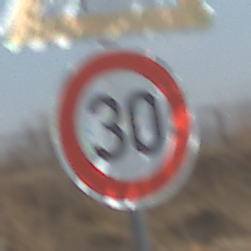
Verkehrszeichen: Geschwindigkeit30
Zusatzzeichen oben: SeitenwindVonLinks
Umgebung: Outdoor, Suburban
Tageszeit: MorningAfternoon
Wetter: PartlyCloudy
Licht: Natural
Jahreszeit: NotSpecified
Kontrast: HighContrast